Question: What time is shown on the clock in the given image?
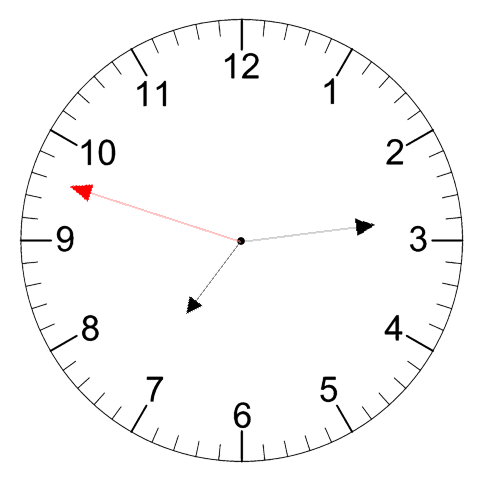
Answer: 07:13:48